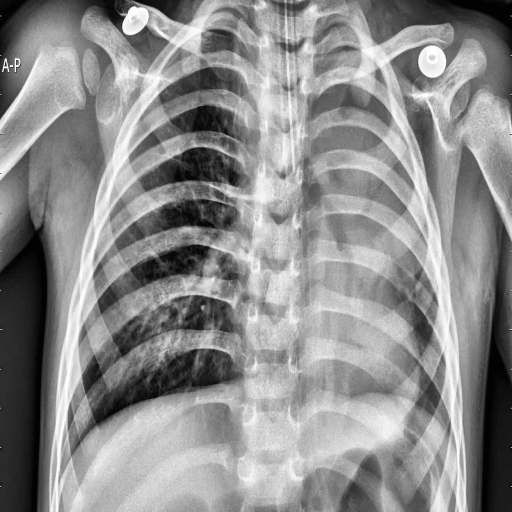
Finding: PNEUMONIA